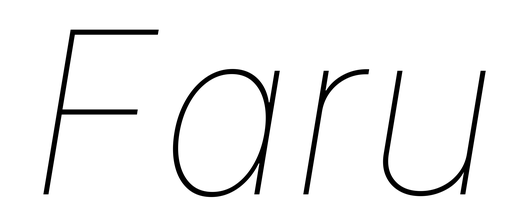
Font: Inter-Italic_Thin_Italic